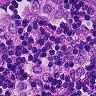
Metastatic tissue present: yes